Field crop: tomato
Growth stage: 1
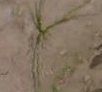
Species: cyperus